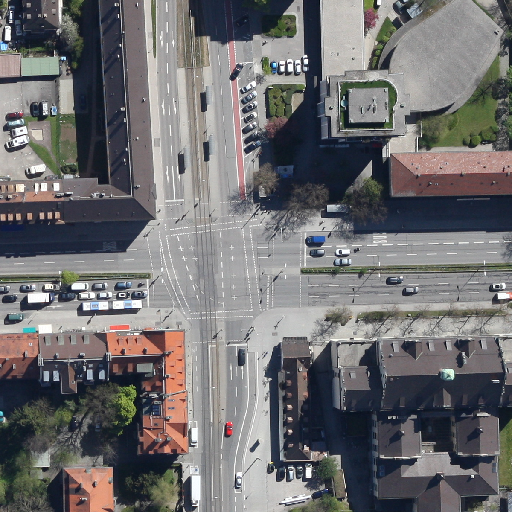
Referring expression: paved road along with tree